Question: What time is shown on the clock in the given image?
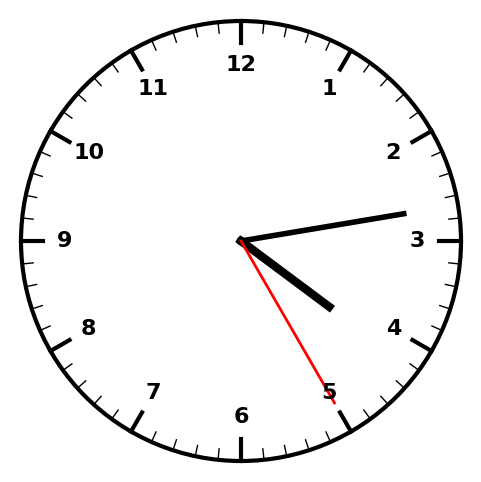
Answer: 04:13:25